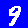
Digit: 9